Question: I have code which draws rectangles in the device context of a derived CWnd class using OpenGL. Can somebody please tell me why the rectangles are not been drawn at the top-left position of my control? OpenGL is filling the whole control with dark blue so why do my rectangles not draw from the same y position? x position is fine but y is offset.
'''
void CMyImage::OnPaint()
{
CPaintDC dc( this ); // device context for painting
HDC hdc;
hdc = ::GetDC(m_hWnd);
MySetPixelFormat( hdc );
HGLRC hglrc;
glClearColor(0,0,0,0);
glColor3f(1, 1, 1);
hglrc = wglCreateContext( hdc );
if( hglrc )
{
// try to make it the thread's current rendering context
if( wglMakeCurrent( hdc, hglrc ) )
{
glViewport( 0, 0, m_ScreenWidth, m_ScreenHeight ); // Reset The Current Viewport
glMatrixMode( GL_PROJECTION ); // Select The Projection Matrix
glLoadIdentity(); // Reset The Projection Matrix
glOrtho( 0.0f, m_ScreenWidth, m_ScreenHeight, 0.0f, -1.0f, 1.0f );
glMatrixMode( GL_MODELVIEW ); // Select The Modelview Matrix
glLoadIdentity(); // Reset The Modelview Matrix
glTranslatef(0.5, 0.5, 0);
// Dark blue..
glClearColor( 0.0f, 0.0f, 0.3f, 1.0f );
glClear( GL_COLOR_BUFFER_BIT | GL_DEPTH_BUFFER_BIT );
glBlendFunc( GL_SRC_ALPHA, GL_ONE_MINUS_SRC_ALPHA );
glAlphaFunc( GL_GREATER, 0.1f );
glEnable(GL_BLEND);
glEnable(GL_ALPHA_TEST);
glBindTexture( GL_TEXTURE_2D, 0 );
glColor4f( 1.0f, 1.0f, 0, 1 );
DrawFilledRectangle( 0, 0, 320, 200 );
glColor4f( 1.0f, 0, 0, 1 );
DrawFilledRectangle( 0, 0, 50, 50 );
'''
...
'''
void DrawFilledRectangle( int nLeft, int nTop, int nWidth, int nHeight )
{
// Undo the glTranslatef( 0.5, 0.5 ) thats needed for drawing lines..
glLoadIdentity();
float fLeft = (float) nLeft;
float fTop = (float) nTop;
float fRight = fLeft + (float) nWidth;
float fBottom = fTop + (float) nHeight;
GLfloat avRect[ 18 ];
GLfloat *p = avRect;
p = AddVertex3( p, fLeft, fTop );
p = AddVertex3( p, fRight, fTop );
p = AddVertex3( p, fRight, fBottom );
p = AddVertex3( p, fLeft, fTop );
p = AddVertex3( p, fLeft, fBottom );
p = AddVertex3( p, fRight, fBottom );
glEnableClientState( GL_VERTEX_ARRAY );
glEnableClientState( GL_NORMAL_ARRAY );
glVertexPointer( 3, GL_FLOAT, 0, avRect );
glDrawArrays( GL_TRIANGLES, 0, 6 );
glDisableClientState( GL_VERTEX_ARRAY );
}
GLfloat *AddVertex3( GLfloat *pVertices, float fX, float fY )
{
GLfloat *p = pVertices;
*p = fX; p ++;
*p = fY; p ++;
*p = 0.0f; p ++;
return p;
}
'''
Here's an image of what is happening. Both the red and yellow rectangle should be up at the top left.

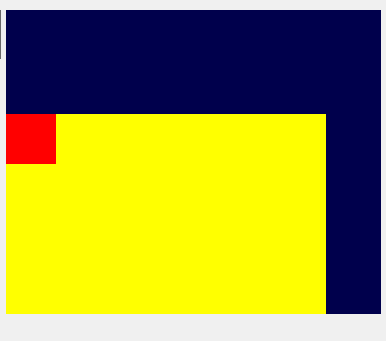
Answer: I found that by setting the size of my control so that it is the same as the size of the view port, it draws the rectangles at the correct top-left location.